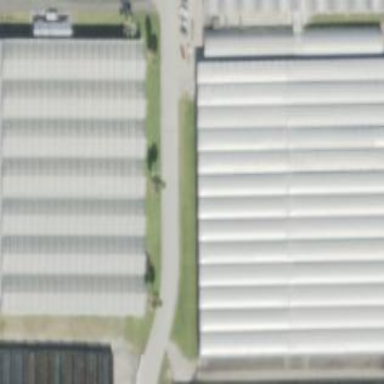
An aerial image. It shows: Area dedicated to greenhouse horticulture.